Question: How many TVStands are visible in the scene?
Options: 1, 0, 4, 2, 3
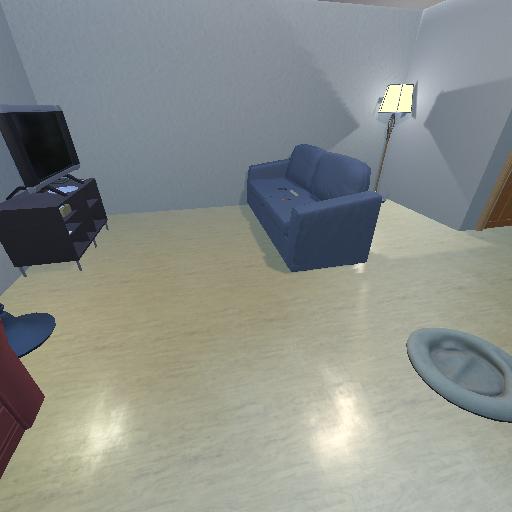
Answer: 1